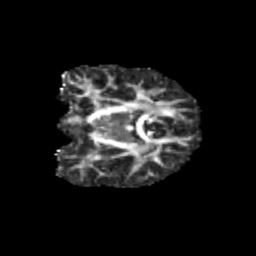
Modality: FA
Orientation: coronal
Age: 12
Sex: female
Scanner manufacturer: siemens
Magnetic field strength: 3 T
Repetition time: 3.8 s
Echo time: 0.07 s